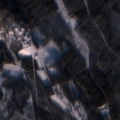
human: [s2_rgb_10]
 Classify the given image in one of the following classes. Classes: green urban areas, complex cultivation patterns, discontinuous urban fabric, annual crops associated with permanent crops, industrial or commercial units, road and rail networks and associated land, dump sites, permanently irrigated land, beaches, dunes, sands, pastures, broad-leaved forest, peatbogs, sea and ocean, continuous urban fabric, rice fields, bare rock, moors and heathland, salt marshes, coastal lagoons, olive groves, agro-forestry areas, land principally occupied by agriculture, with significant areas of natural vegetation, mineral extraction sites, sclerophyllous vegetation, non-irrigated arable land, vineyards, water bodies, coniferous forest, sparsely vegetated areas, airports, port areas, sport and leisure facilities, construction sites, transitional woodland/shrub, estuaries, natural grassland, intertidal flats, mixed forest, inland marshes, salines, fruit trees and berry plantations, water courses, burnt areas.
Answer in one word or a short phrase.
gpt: broad-leaved forest, coniferous forest, mixed forest, transitional woodland/shrub